Question: I have what seems to be like a rather simple question - I have an image from which I'm extracting contours using the following code -
'''
import numpy as np
import cv2
def findAndColorShapes(inputFile):
# Find contours in the image
im = cv2.imread(inputFile)
imgray = cv2.cvtColor(im,cv2.COLOR_BGR2GRAY)
ret,thresh = cv2.threshold(imgray,127,255,0)
contours, hierarchy = cv2.findContours(thresh,cv2.RETR_TREE,cv2.CHAIN_APPROX_NONE)
'''
this find contours in the image very well, and then I draw them using -
'''
cv2.drawContours(fullIm, [con], -1, (0,255,0), 2)
'''
Some of the shapes are hollow (an outlined circle, for example), while some are filled. I would like to draw the contours the way the appear in the original image. e.g., if the contour is a filled circle, it should be drawn with its filling, and if its just an outline - as an outline.
I tried many things (among them to change the mode in findContours to CHAIN_APPROX_NONE instead of CHAIN_APPROX_SIMPLE), and to change the 5th parameter in drawContours, but non worked.
: Adding a sample image - Left circle should be drawn empty, while the right square should be drawn full.

Do you know of anyway it could be done?
Thanks!
Dan
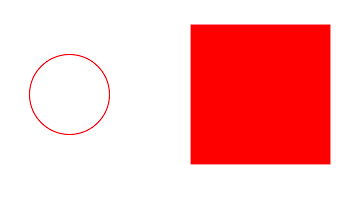
Answer: If someone will ever need to do something similar one day, this is the code I eventually used. It is not very efficient, but it works well and time is not a factor in this project (notice I used red and green for the contours threshold in 'cv2.threshold(imgray,220,255,0)'. You may want to change that) -
'''
def contour_to_image(con, original_image):
# Get the rect coordinates of the contour
lm, tm, rm, bm = rect_for_contour(con)
con_im = original_image.crop((lm, tm, rm, bm))
if con_im.size[0] == 0 or con_im.size[1] == 0:
return None
con_pixels = con_im.load()
for x in range(0, con_im .size[0]):
for y in range(0, con_im.size[1]):
# If the pixel is already white, don't bother checking it
if con_im.getpixel((x, y)) == (255, 255, 255):
continue
# Check if the pixel is outside the contour. If so, clear it
if cv2.pointPolygonTest(con, (x + lm, y + tm), False) < 0:
con_pixels[x, y] = (255, 255, 255)
return con_im
def findAndColorShapes(input_file, shapes_dest_path):
im = cv2.imread(input_file)
imgray = cv2.cvtColor(im, cv2.COLOR_BGR2GRAY)
ret, thresh = cv2.threshold(imgray, 220, 255, 0)
contours, hierarchy = cv2.findContours(thresh, cv2.RETR_TREE, cv2.CHAIN_APPROX_NONE)
i = 0
for con in contours:
con_im = contour_to_image(con, Image.open(input_file))
if con_im is not None:
con_im.save(shapes_dest_path + "%d.png"%i)
i += 1
'''
Where 'np_to_int()' and 'rect_for_contour()' are 2 simple helper functions -
'''
def np_to_int(np_val):
return np.asscalar(np.int16(np_val))
def rect_for_contour(con):
# Get coordinates of a rectangle around the contour
leftmost = tuple(con[con[:,:,0].argmin()][0])
topmost = tuple(con[con[:,:,1].argmin()][0])
bottommost = tuple(con[con[:,:,1].argmax()][0])
rightmost = tuple(con[con[:,:,0].argmax()][0])
return leftmost[0], topmost[1], rightmost[0], bottommost[1]
'''